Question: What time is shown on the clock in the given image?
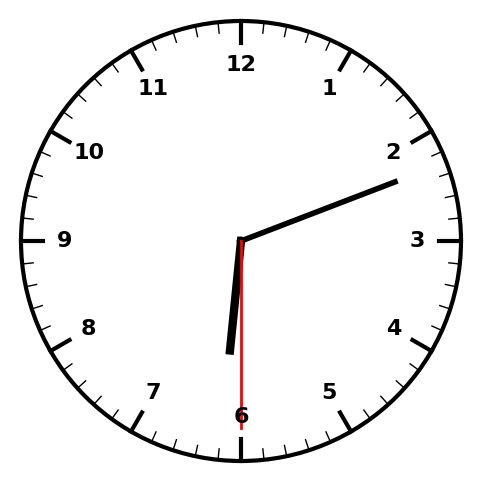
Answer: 06:11:30